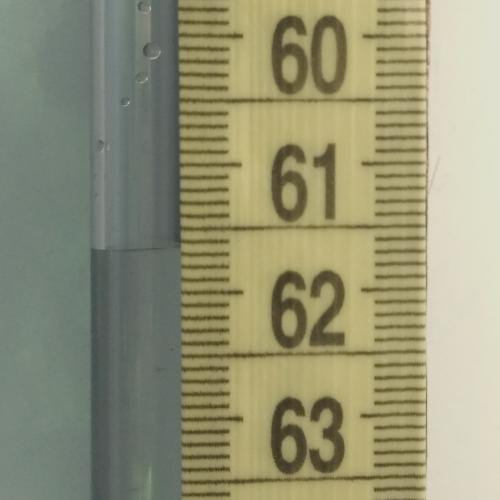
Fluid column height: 61.6 cm